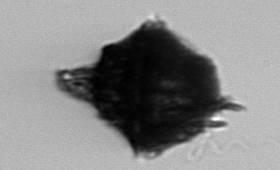
Label: Gonyaulax